Current action and preconditions to check: trajectory_clear

Your task: For each precondition in the list above, predict whether it will hold at this action.

Consider the current scene as observed from the mobile robot's camera, and analyze the predicted future states of all dynamic agents (e.g., people, animals, vehicles, or any moving entities) within the NEXT SECOND.

IMPORTANT: Only answer "very likely" if you are absolutely certain—based on strong, clear evidence—that a dynamic agent will violate the precondition in the predicted future state. Do NOT answer "very likely" for unlikely, ambiguous, or low-probability risks.

Ask yourself for each precondition: Is there a high probability, with clear and convincing evidence, that the predicted future states of any dynamic agent will interfere with the predicted future state of the currently executing action within the NEXT SECOND, causing that precondition to fail?

Assess the risk level based on these predictions. Use "likely" or "very likely" if motions create a clear risk of interference.

Use "neutral" or "improbable" if agents are nearby but their predicted paths are clearly diverging or non-conflicting.

Failure Risk Categories: "very improbable", "improbable", "neutral", "likely", "very likely"

Answer Format: Output ONLY the probability_of_failure value from these categories: "very improbable", "improbable", "neutral", "likely", "very likely"

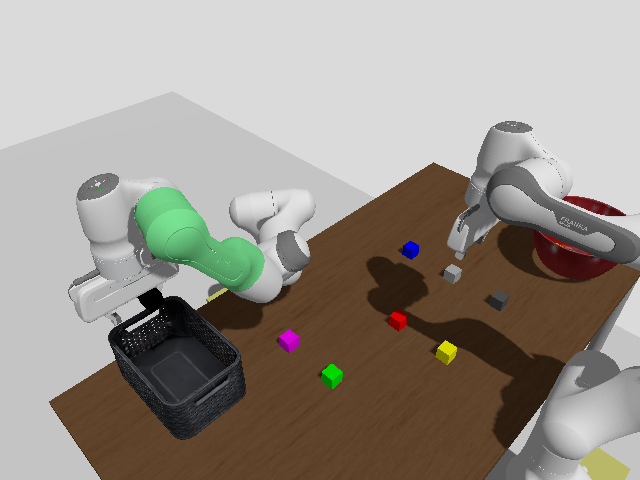

Answer: very improbable